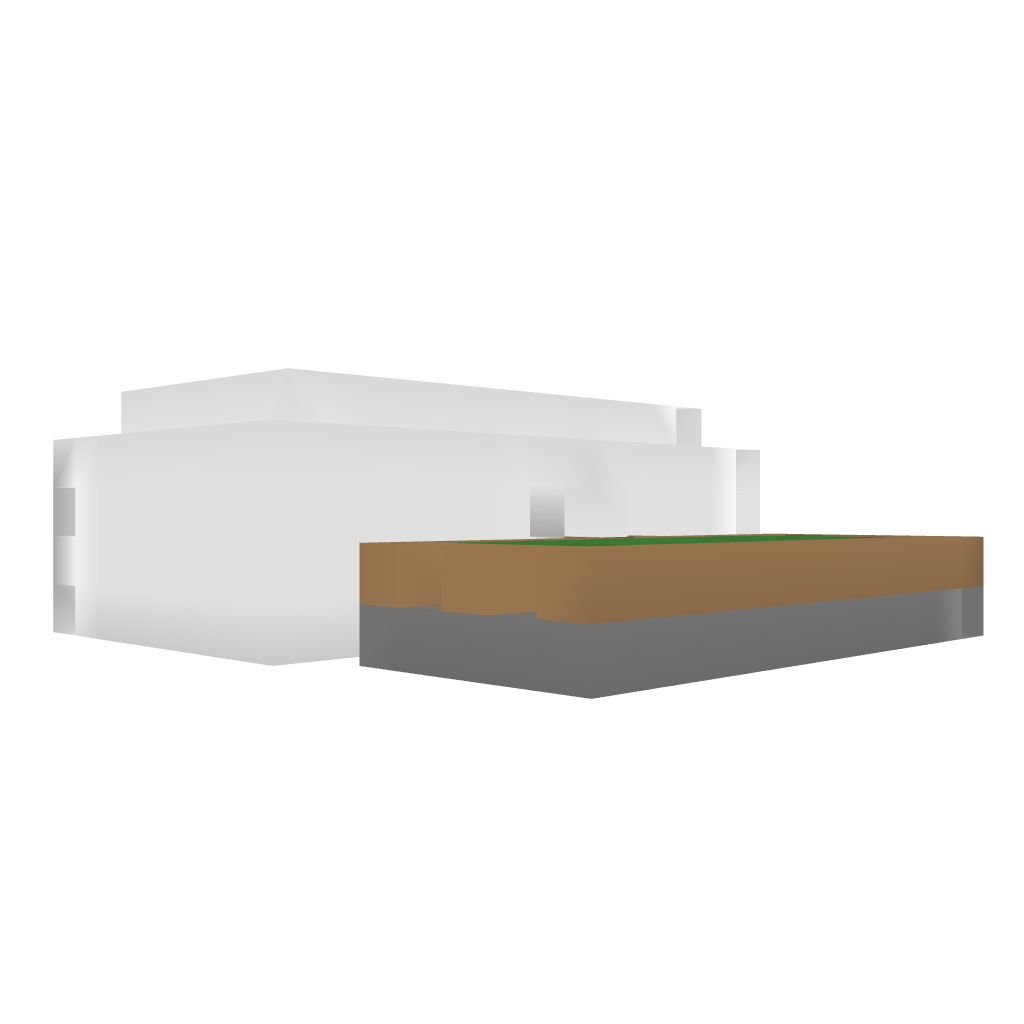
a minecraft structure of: A little small house from glass blocked no roof